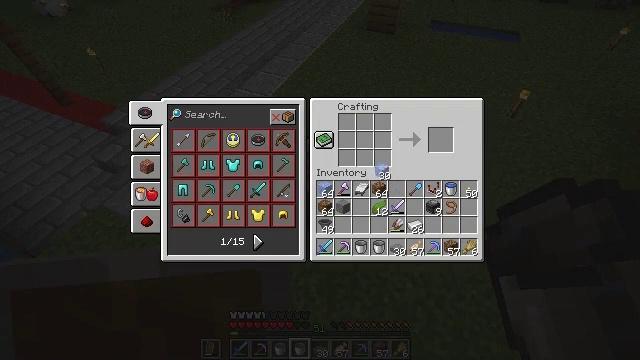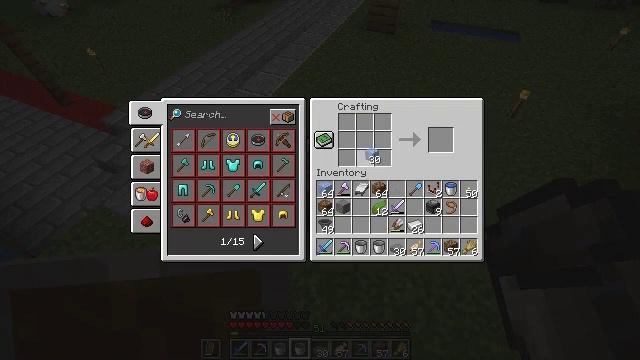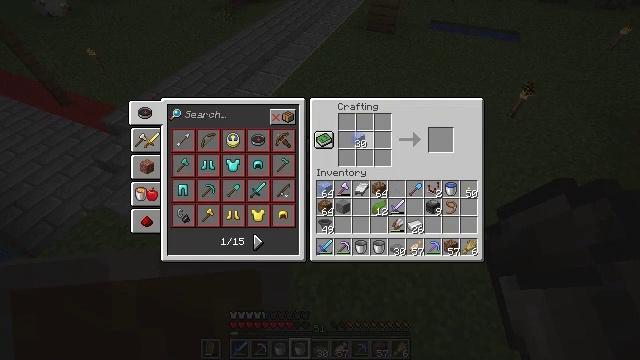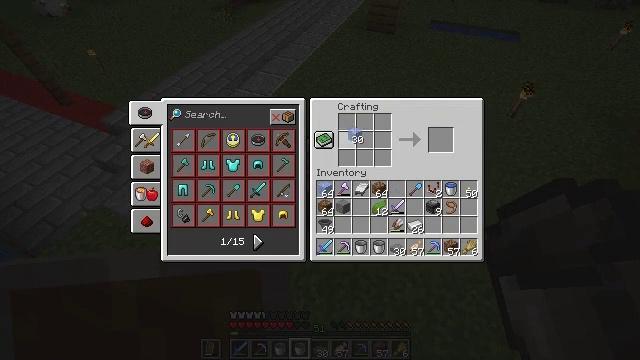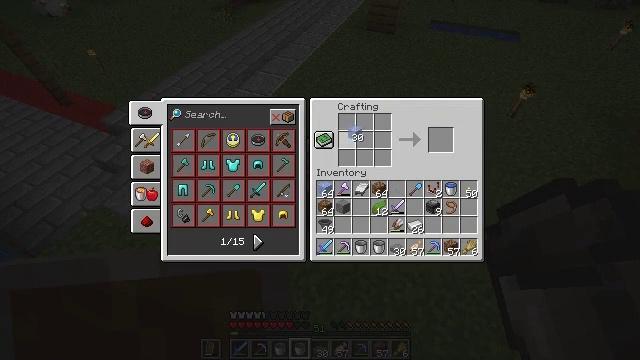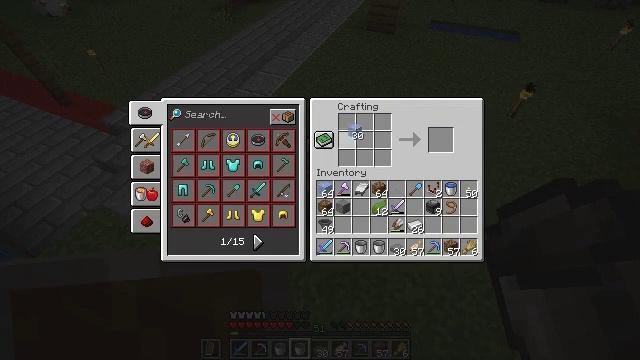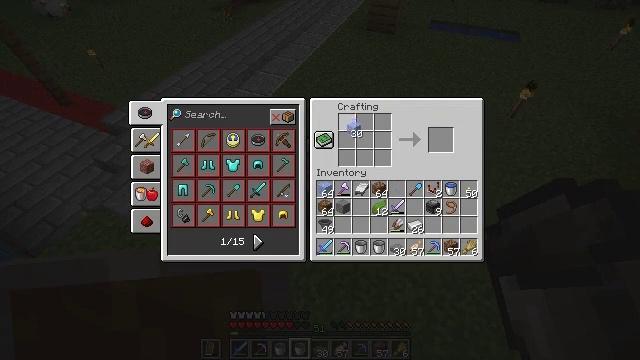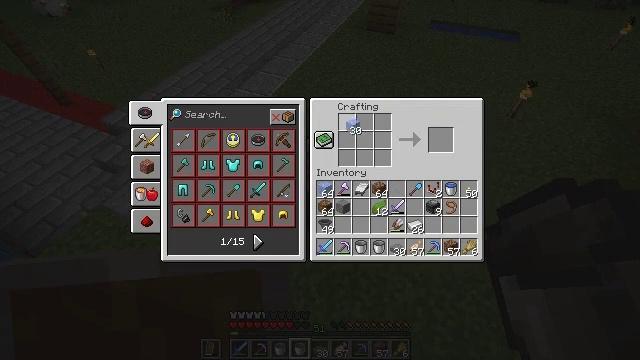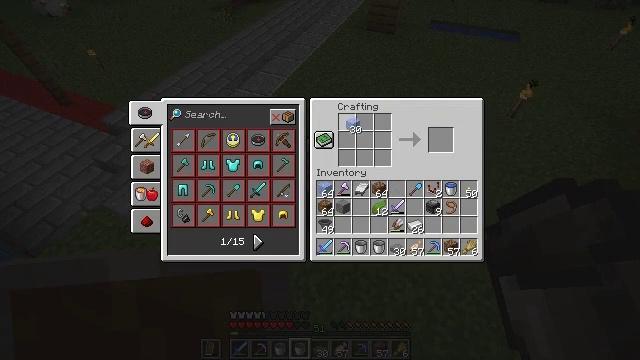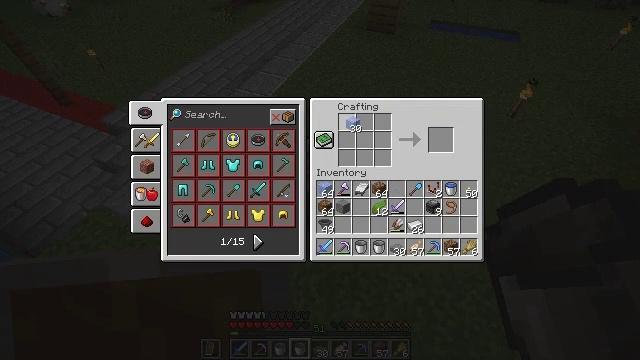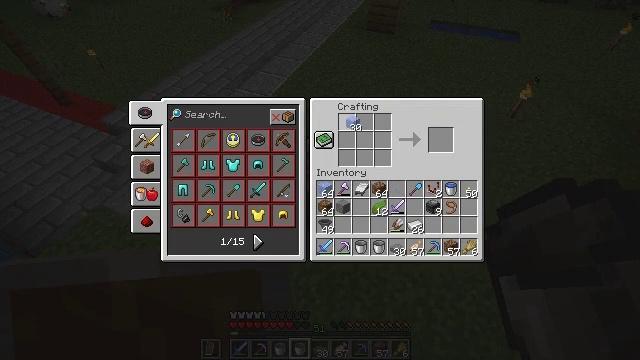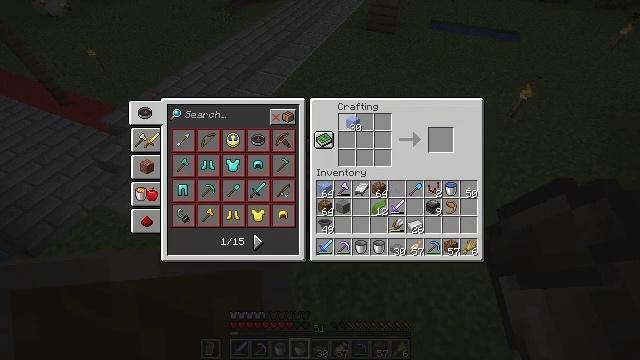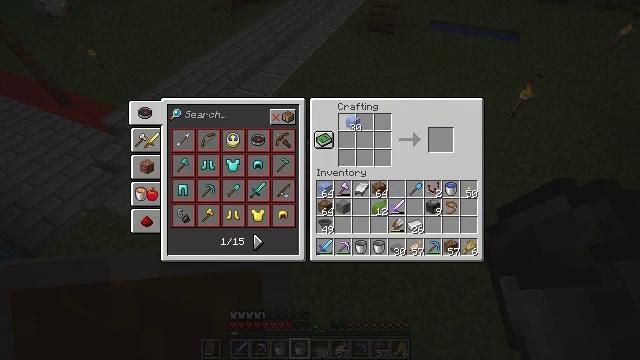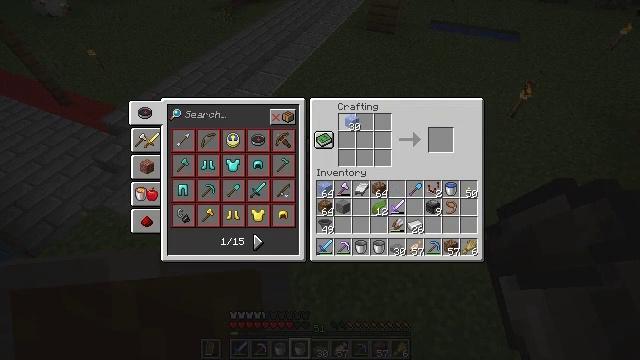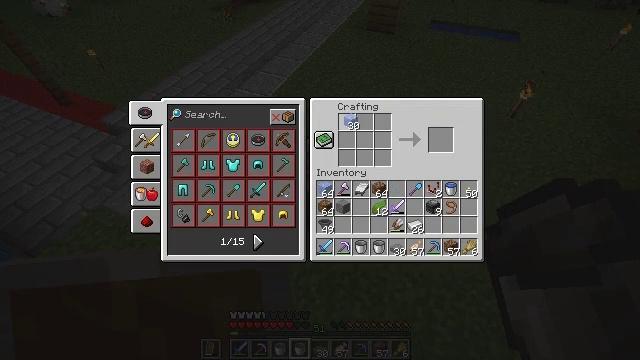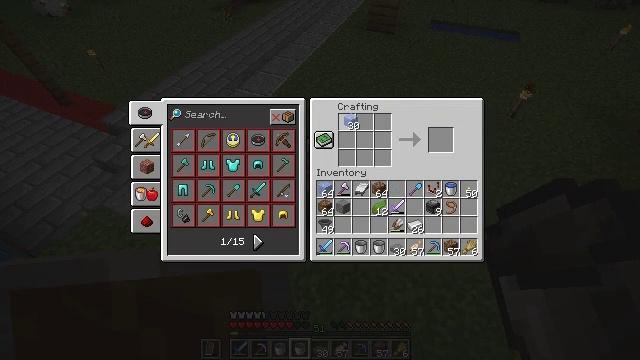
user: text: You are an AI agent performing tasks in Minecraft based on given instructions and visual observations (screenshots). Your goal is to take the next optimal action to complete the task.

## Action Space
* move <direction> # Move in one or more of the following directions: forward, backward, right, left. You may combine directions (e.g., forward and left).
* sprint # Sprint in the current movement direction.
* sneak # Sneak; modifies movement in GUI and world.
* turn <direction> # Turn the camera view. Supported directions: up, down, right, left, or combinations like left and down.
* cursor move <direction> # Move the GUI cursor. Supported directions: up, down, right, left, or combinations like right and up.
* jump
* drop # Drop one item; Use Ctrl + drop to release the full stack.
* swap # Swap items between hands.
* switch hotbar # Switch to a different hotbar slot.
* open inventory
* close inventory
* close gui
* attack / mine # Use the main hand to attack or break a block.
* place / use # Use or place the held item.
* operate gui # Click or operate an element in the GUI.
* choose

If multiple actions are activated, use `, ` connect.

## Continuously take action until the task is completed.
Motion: motion action
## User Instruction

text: Open the crafting table and arrange ice blocks to craft packed ice.
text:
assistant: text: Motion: cursor move left and up
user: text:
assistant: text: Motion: cursor move left and up
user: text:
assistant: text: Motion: no_op
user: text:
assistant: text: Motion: no_op
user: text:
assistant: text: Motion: no_op
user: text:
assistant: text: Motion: no_op
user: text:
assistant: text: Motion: no_op
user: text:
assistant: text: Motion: no_op
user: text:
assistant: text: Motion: no_op
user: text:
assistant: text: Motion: no_op
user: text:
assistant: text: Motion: no_op
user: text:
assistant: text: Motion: no_op
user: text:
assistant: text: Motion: no_op
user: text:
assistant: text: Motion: no_op
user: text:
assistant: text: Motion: no_op
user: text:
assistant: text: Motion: choose
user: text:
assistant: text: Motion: choose
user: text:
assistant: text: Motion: choose
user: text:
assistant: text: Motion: choose
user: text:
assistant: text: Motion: choose
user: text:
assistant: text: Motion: choose
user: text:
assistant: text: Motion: choose
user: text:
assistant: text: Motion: choose
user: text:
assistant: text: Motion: choose
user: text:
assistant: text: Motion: choose
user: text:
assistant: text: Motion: choose
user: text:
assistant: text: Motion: choose
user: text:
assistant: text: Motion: choose
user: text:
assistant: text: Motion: choose
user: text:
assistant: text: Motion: choose